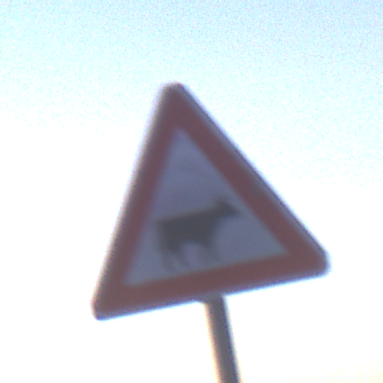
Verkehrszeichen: ViehtriebLinks
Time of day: SunriseSunset
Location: Outdoor (Nature)
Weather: Clear
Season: NotSpecified
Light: Natural